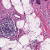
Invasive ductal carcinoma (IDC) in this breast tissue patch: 1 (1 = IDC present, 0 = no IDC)